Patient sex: M
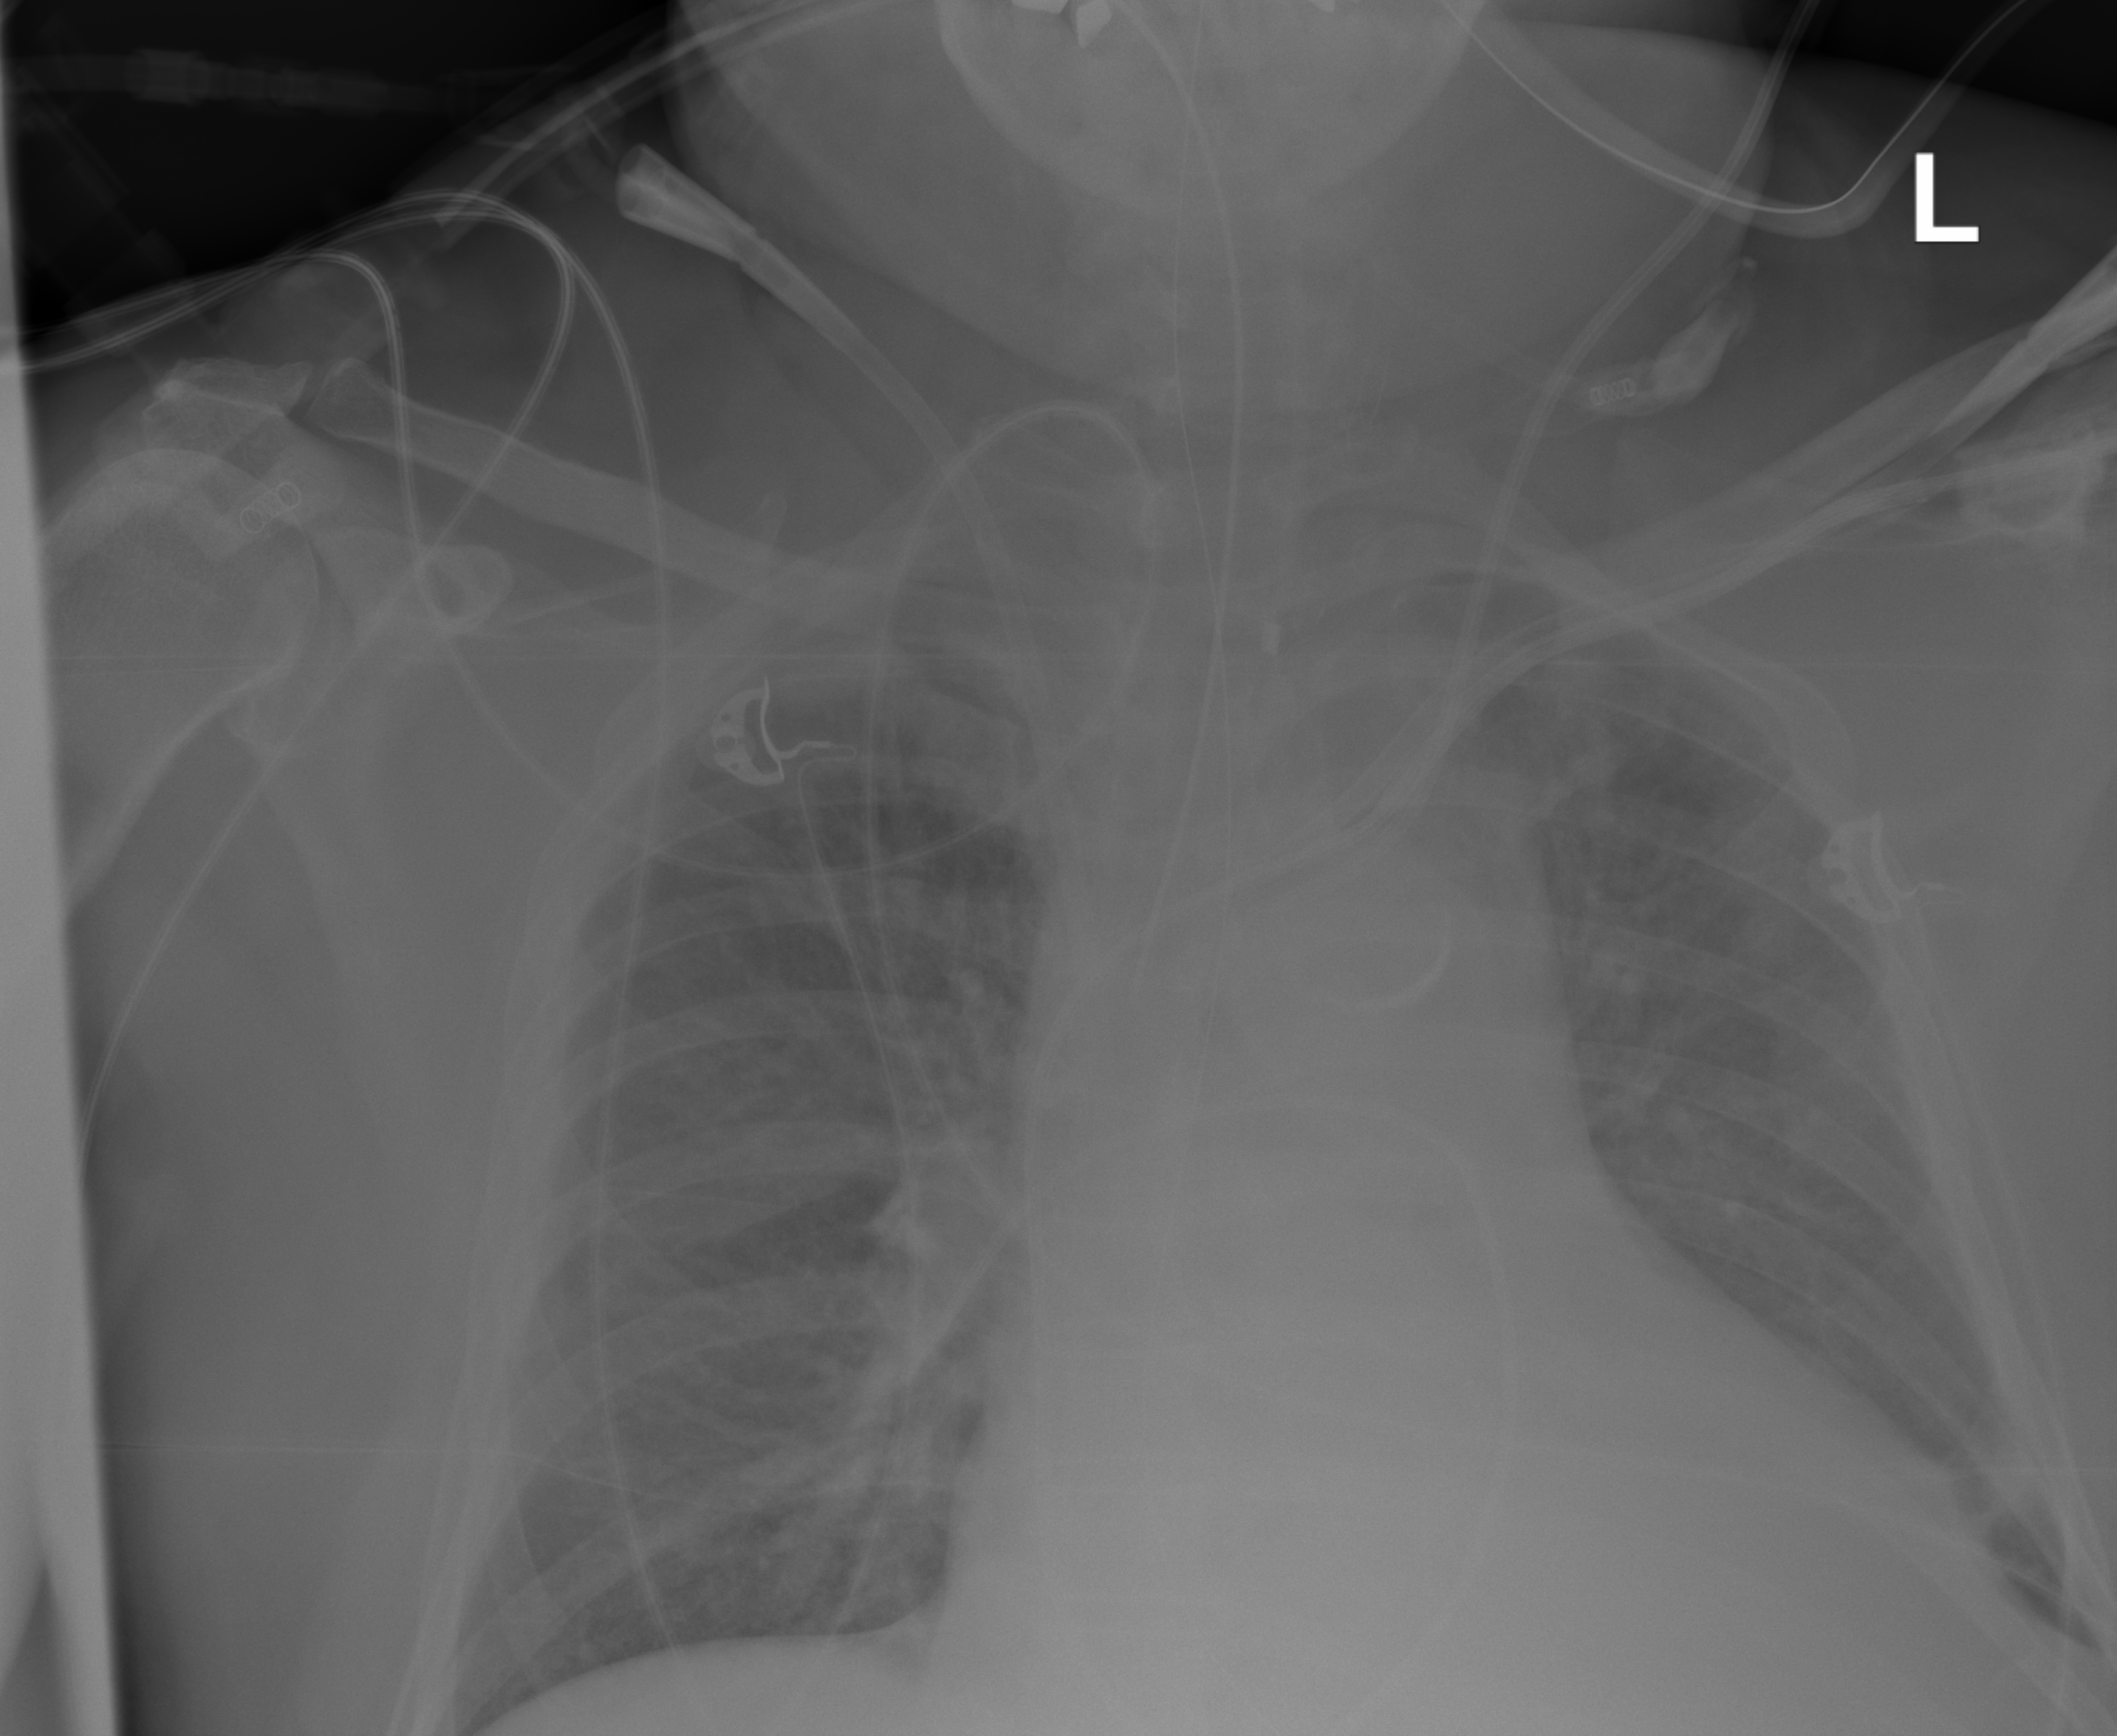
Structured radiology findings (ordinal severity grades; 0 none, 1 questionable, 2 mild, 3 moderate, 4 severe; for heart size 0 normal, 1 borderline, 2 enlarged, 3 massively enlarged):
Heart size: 2
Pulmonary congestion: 2
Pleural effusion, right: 0
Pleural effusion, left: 0
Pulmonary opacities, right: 0
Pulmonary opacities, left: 0
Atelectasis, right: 2
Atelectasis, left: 2